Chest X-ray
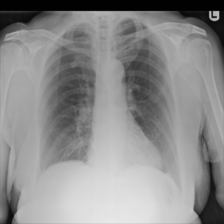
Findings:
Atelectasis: negative
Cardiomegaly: negative
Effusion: negative
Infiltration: negative
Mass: negative
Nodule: negative
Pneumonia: negative
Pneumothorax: negative
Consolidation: negative
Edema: negative
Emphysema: negative
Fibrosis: negative
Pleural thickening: negative
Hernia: negative